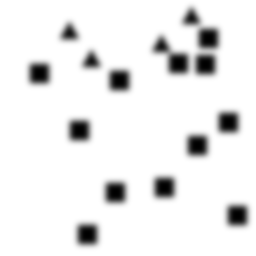
Squares: 12
Triangles: 4
Stars: 0
Total shapes: 16